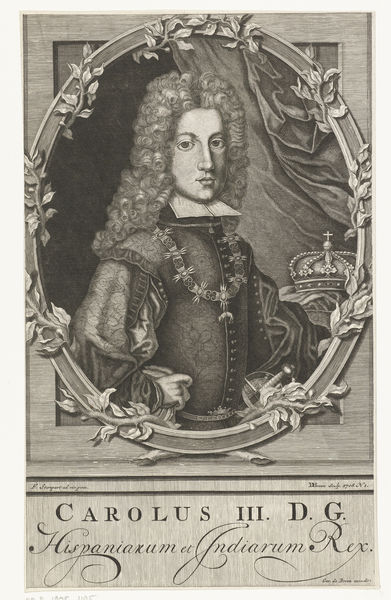
Titel: Portret van Karel VI, Duits keizer
Künstler: Willem de Broen
Standort: Amsterdam
Institution: Rijksmuseum
Schlagwörter: blätter, laub, mann, nase, blick, ornament, jacke, augen, kragen, rahmen, bild, portrait, porträt, vorhang, haare, frontal, krone, locken, oval, perücke, spanien, kette, könig, inschrift, stich, schwarzweiß, orden, lorbeer, ranke, wams, karl, kupferstich, latein, carolus, karl iii, carolus iii